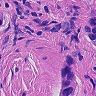
Metastatic tissue present: yes